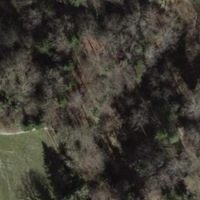
EUNIS habitat code: 41
Species observed at this site:
Lamium galeobdolon
Geranium robertianum